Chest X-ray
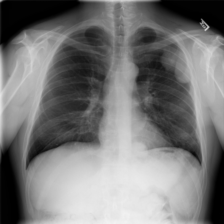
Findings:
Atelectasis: negative
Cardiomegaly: negative
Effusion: negative
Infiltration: negative
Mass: negative
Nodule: negative
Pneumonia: negative
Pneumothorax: negative
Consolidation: negative
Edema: negative
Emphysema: negative
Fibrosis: negative
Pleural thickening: negative
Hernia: negative